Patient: sex M, age 47
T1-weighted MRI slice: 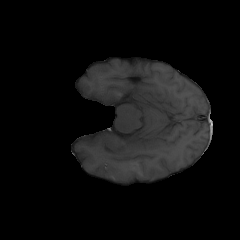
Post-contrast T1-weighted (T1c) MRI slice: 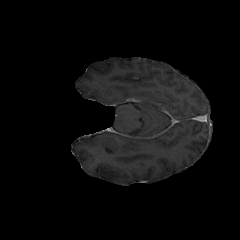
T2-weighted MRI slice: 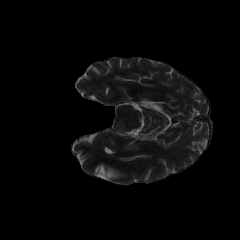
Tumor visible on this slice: yes
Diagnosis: Astrocytoma, IDH-wildtype
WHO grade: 3